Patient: sex M, age 57
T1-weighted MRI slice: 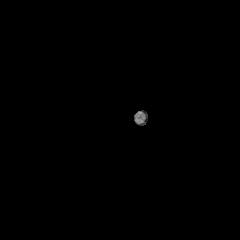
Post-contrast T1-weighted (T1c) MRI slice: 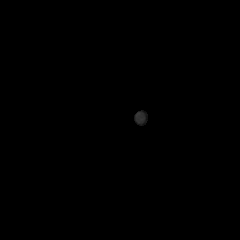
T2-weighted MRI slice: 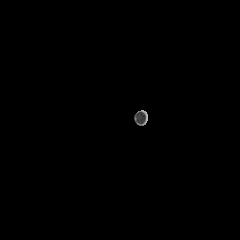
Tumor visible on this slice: no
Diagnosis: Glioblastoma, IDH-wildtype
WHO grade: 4